The plot is a Hilbert-envelope spectrum of a rotating bearing's acceleration signal, annotated with the bearing's characteristic defect frequencies. Diagnose the bearing from this image, choosing from: normal, inner_race, outer_race, ball.
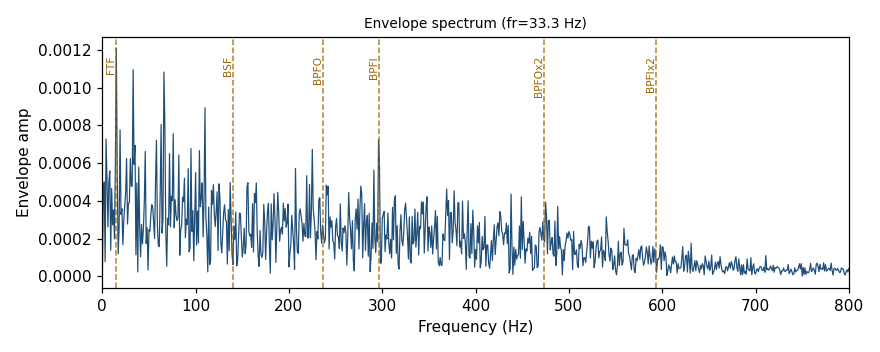
Answer: normal